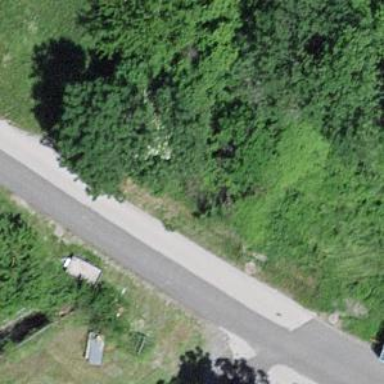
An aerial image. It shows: Culvert tunnel.